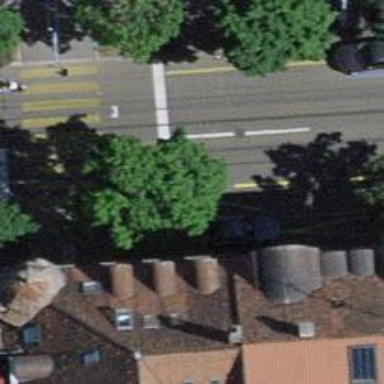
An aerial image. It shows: Traffic signals at road crossing.